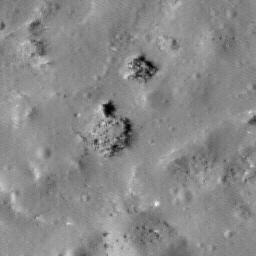
Pit: Lalande 3b
Host crater: Lalande
Host type: impact_melt
Lunar coordinates: latitude -4.533, longitude 351.49